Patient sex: M
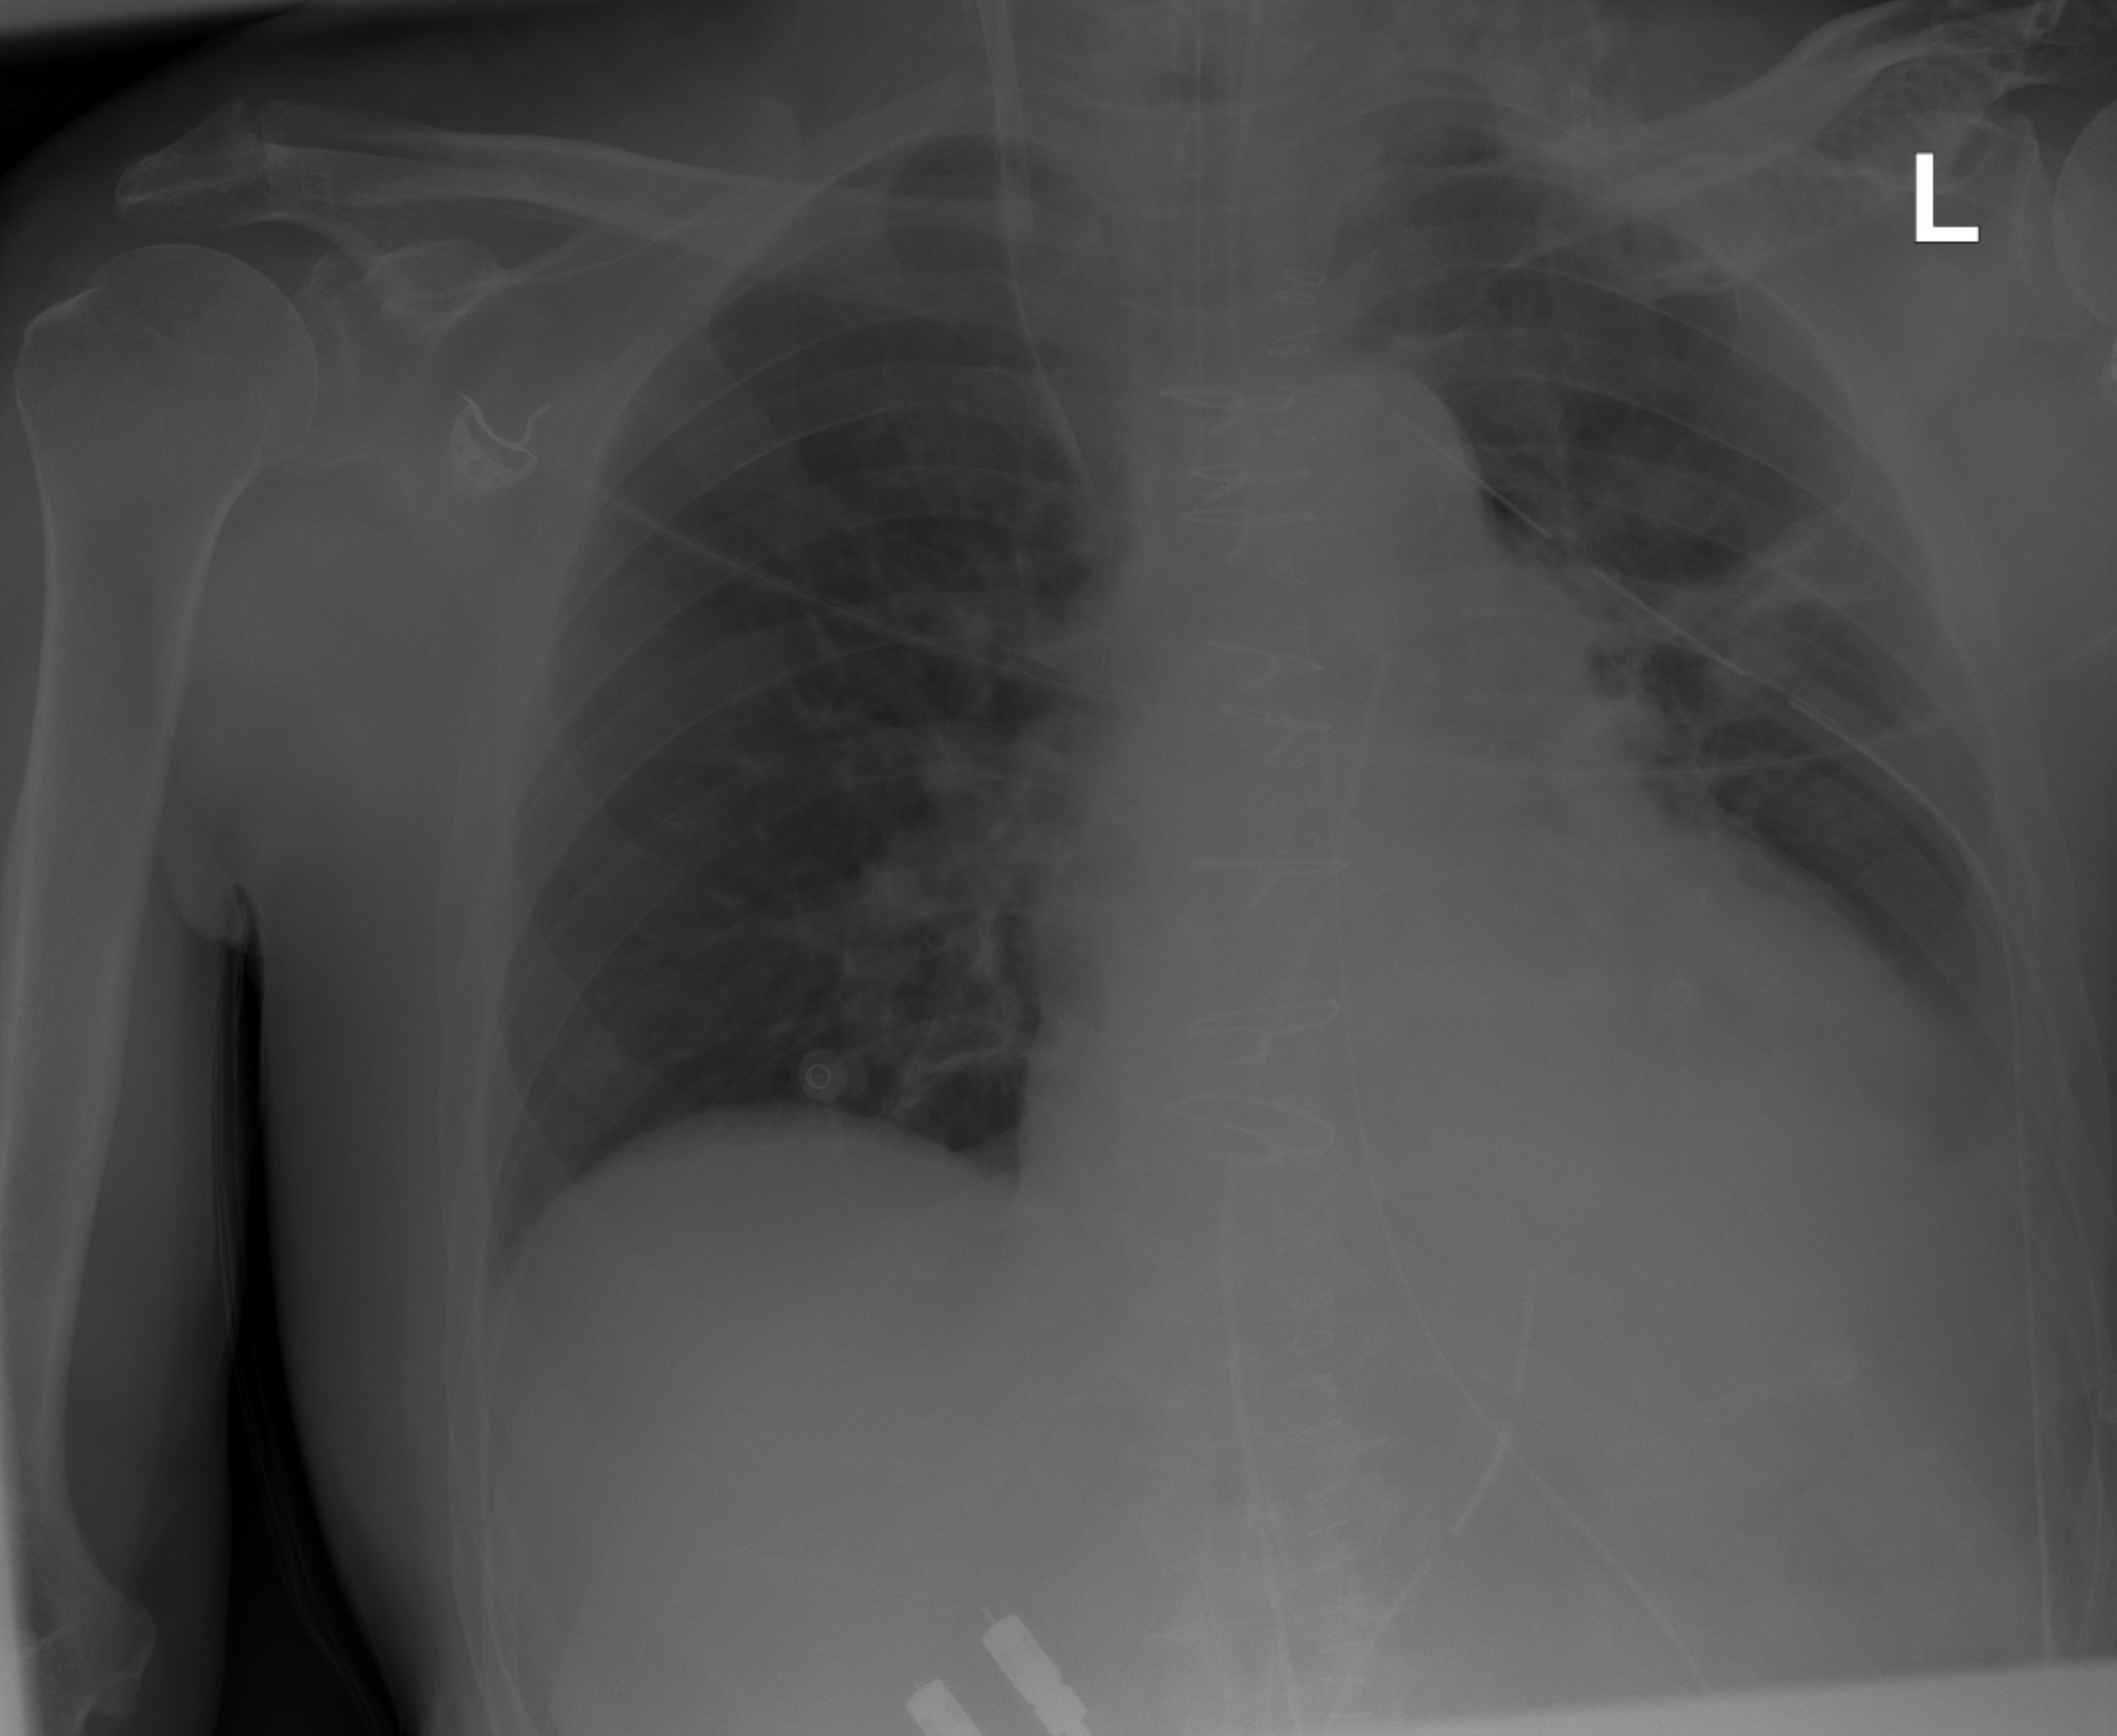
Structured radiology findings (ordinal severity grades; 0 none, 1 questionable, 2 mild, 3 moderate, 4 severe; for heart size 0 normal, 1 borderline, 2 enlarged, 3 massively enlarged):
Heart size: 2
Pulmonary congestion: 0
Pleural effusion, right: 0
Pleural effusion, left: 2
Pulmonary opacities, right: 0
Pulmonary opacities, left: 0
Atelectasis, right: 0
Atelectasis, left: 2